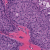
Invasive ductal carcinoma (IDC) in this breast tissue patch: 0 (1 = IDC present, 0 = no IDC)